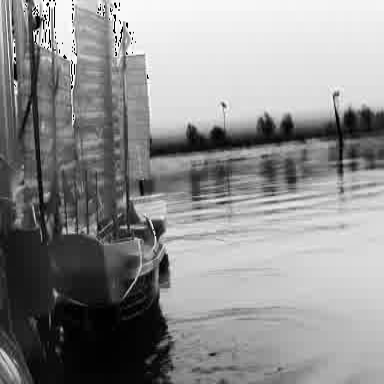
There is a sailboat in the infrared image.